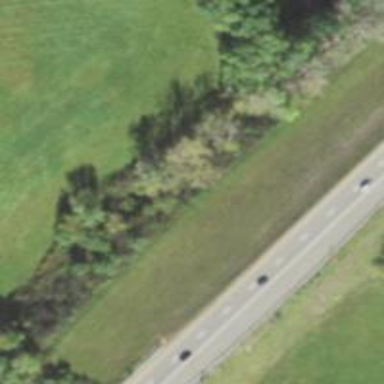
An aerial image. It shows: Abandoned road.